Current action and preconditions to check: trajectory_clear

Your task: For each precondition in the list above, predict whether it will hold at this action.

Consider the current scene as observed from the mobile robot's camera, and analyze the predicted future states of all dynamic agents (e.g., people, animals, vehicles, or any moving entities) within the NEXT SECOND.

IMPORTANT: Only answer "very likely" if you are absolutely certain—based on strong, clear evidence—that a dynamic agent will violate the precondition in the predicted future state. Do NOT answer "very likely" for unlikely, ambiguous, or low-probability risks.

Ask yourself for each precondition: Is there a high probability, with clear and convincing evidence, that the predicted future states of any dynamic agent will interfere with the predicted future state of the currently executing action within the NEXT SECOND, causing that precondition to fail?

Assess the risk level based on these predictions. Use "likely" or "very likely" if motions create a clear risk of interference.

Use "neutral" or "improbable" if agents are nearby but their predicted paths are clearly diverging or non-conflicting.

Failure Risk Categories: "very improbable", "improbable", "neutral", "likely", "very likely"

Answer Format: Output ONLY the probability_of_failure value from these categories: "very improbable", "improbable", "neutral", "likely", "very likely"

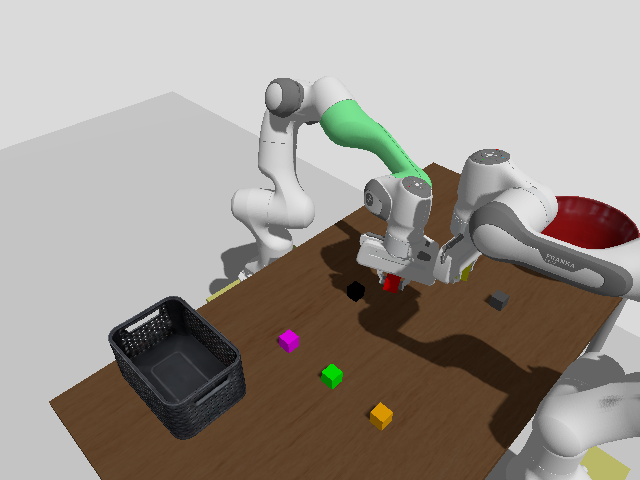

Answer: neutral